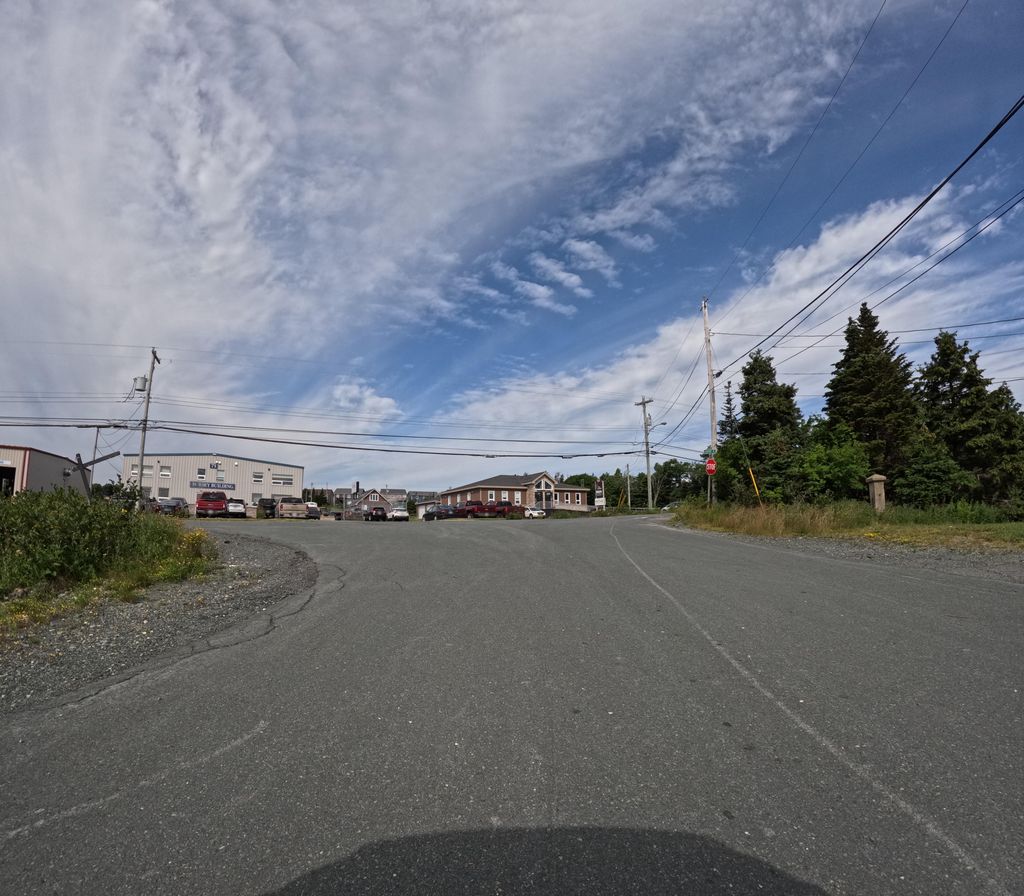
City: st_johns